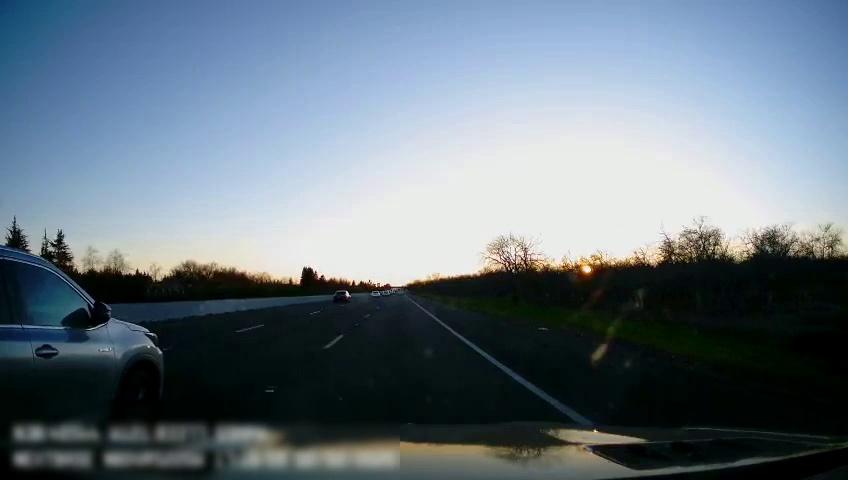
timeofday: Day
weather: Sunny
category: Drivable Space
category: Vehicles | Car
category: Vehicles | SUV
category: Lanes | Alternate Lane
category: Lanes | Current Lane
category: Lanes | Alternate Lane